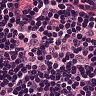
Metastatic tissue present: no